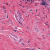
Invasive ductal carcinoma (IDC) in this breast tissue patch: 0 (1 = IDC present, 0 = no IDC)